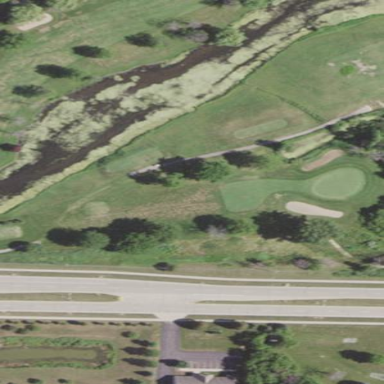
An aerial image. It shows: Rough grassy area used for golf.